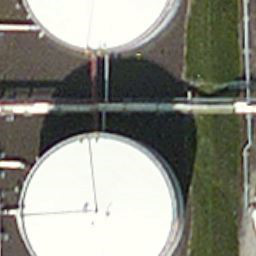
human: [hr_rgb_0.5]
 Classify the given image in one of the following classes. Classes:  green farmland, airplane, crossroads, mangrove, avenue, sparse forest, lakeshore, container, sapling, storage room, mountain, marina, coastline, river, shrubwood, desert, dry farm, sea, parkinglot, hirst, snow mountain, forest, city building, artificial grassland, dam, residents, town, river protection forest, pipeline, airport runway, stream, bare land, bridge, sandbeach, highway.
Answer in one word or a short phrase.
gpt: storage room